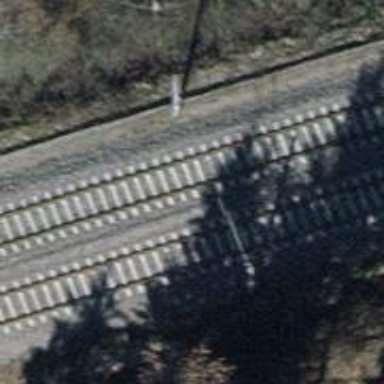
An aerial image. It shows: Milestone along the railway with catenary mast.